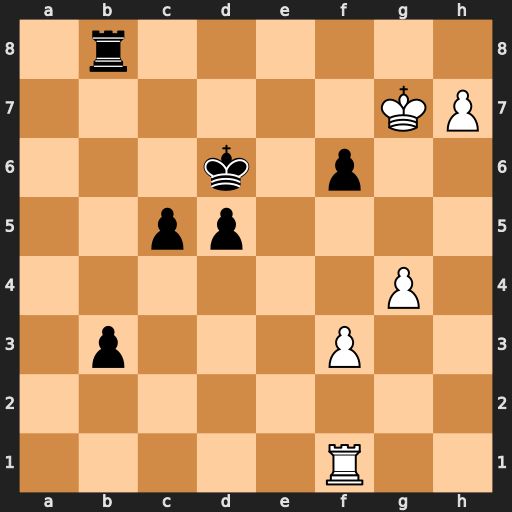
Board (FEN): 1r6/6KP/3k1p2/2pp4/6P1/1p3P2/8/5R2
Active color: w
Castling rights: -
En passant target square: -
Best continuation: f4 c4 g5